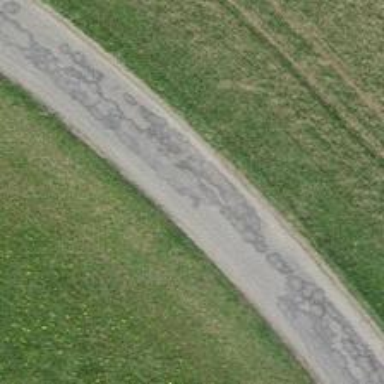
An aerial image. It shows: Unclassified road.